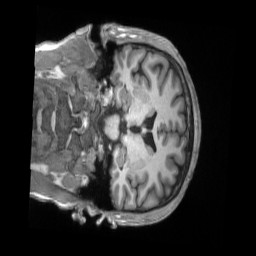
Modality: T1w
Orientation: coronal
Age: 28
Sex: male
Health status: ill
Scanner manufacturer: siemens
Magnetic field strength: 3 T
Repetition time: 2.2 s
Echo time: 0.00157 s